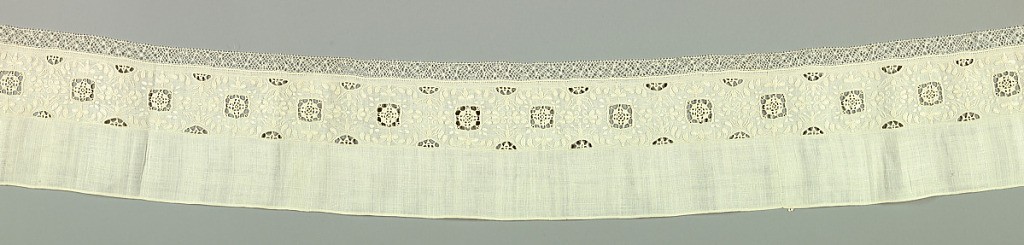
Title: Border
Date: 18th century
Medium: linen Technique: cutwork, needle made fillings, embroidery
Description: Long narrow border with the lower edge embroidered in a small scale flower design in a symmetrical arrangement. Squares of cutwork with needle lace fillings are at two-inch intervals. Edges of border above and below have circles of cutwork. Lower edge trimmed with narrow bobbin lace.